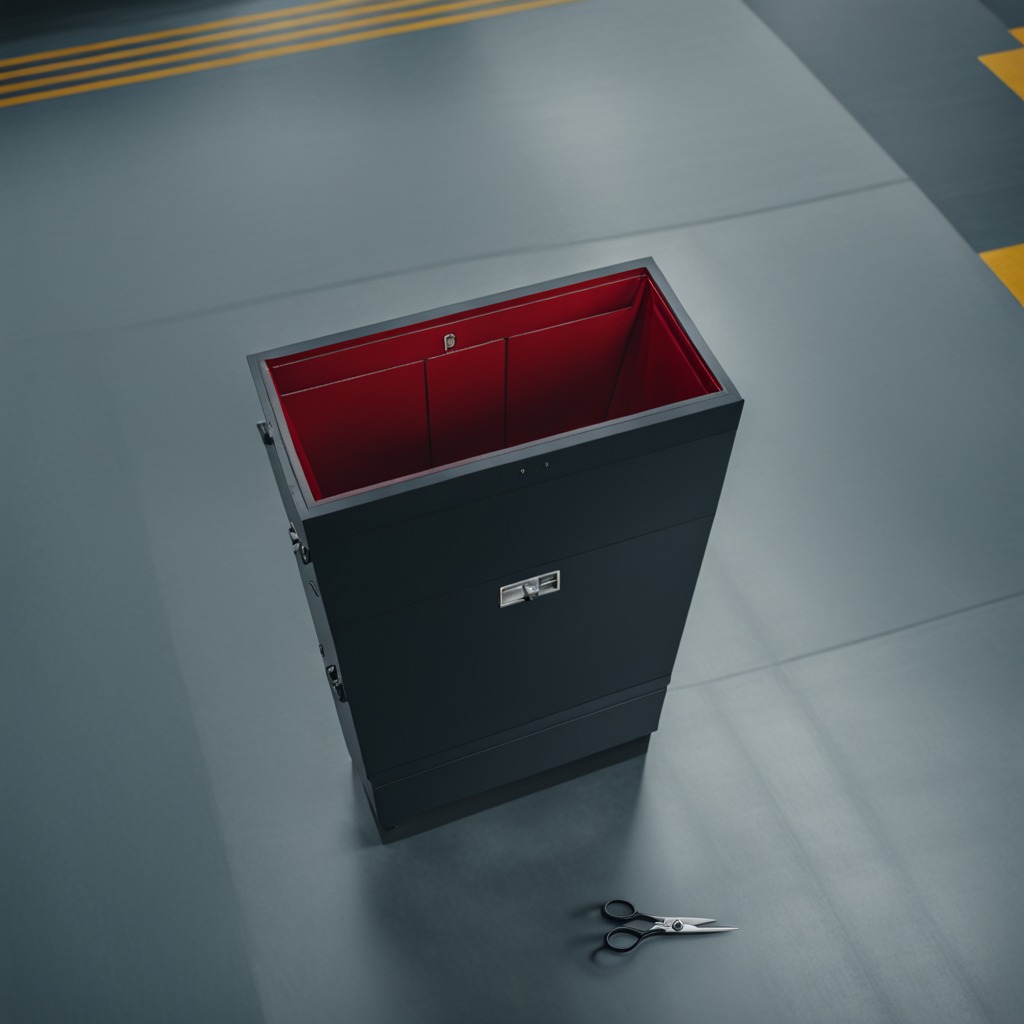
A scissor is lying on a toolbox surface in an airplane hangar workshop 8K.